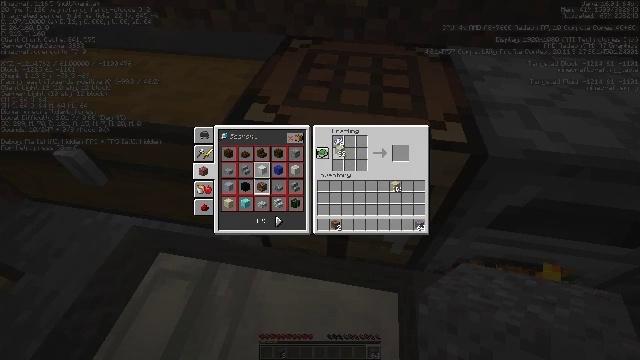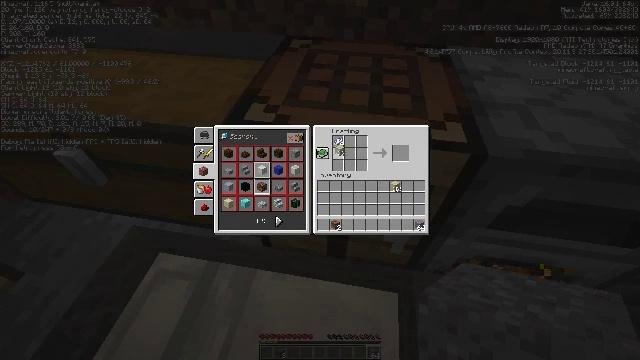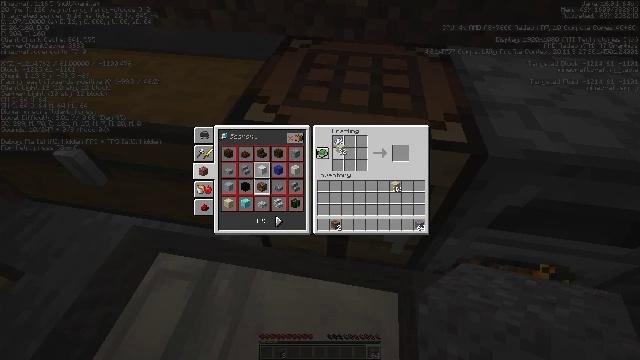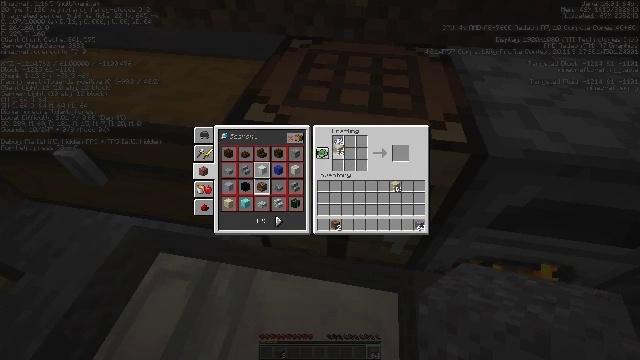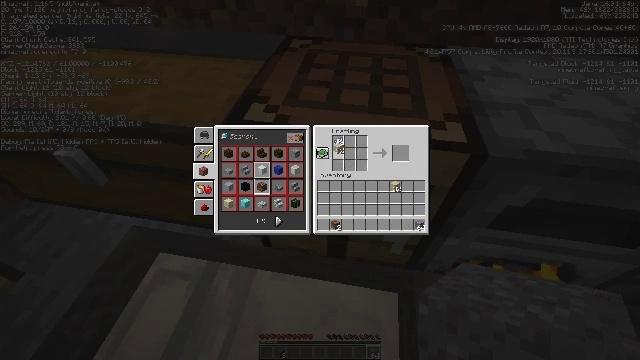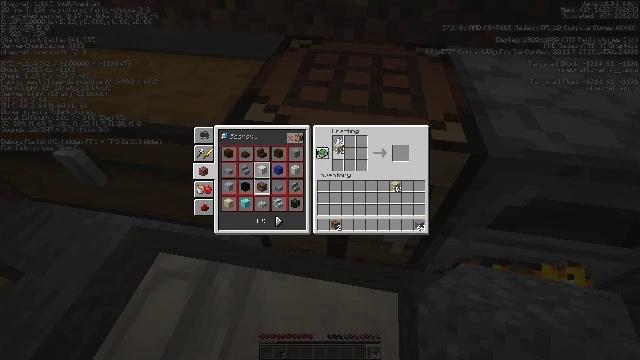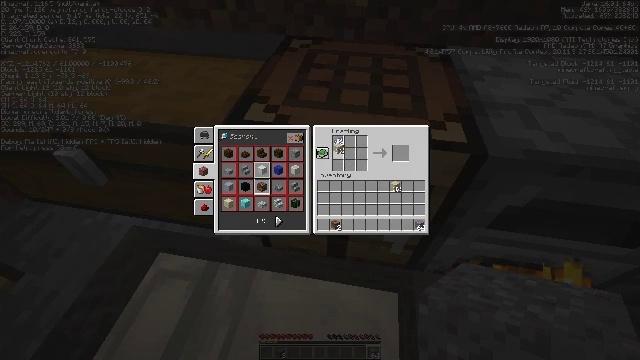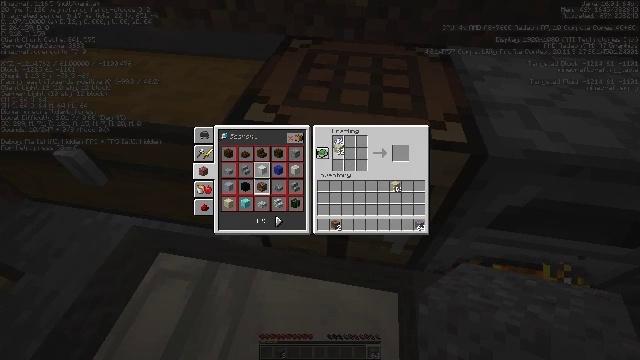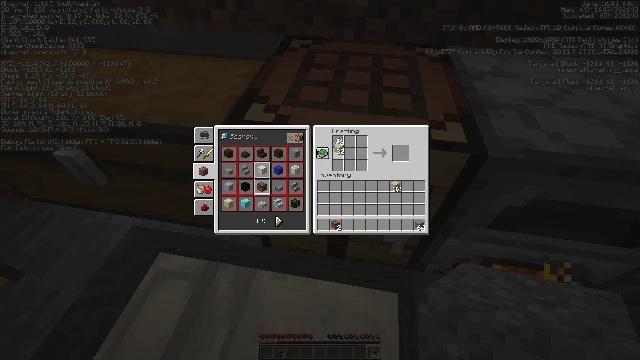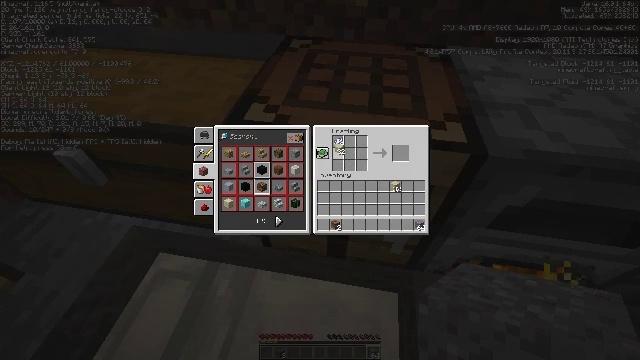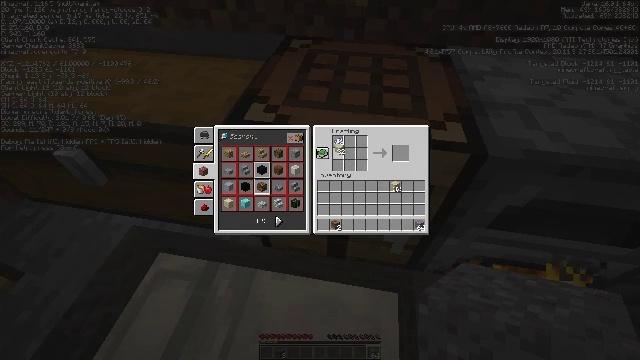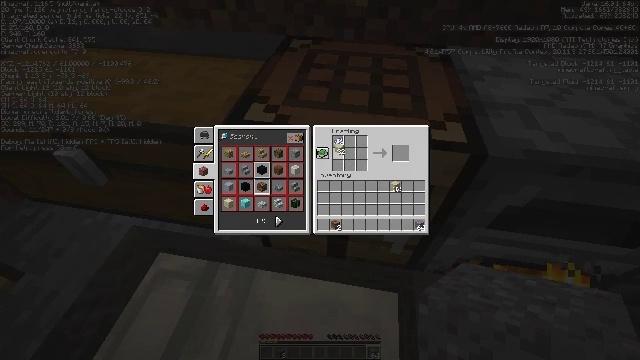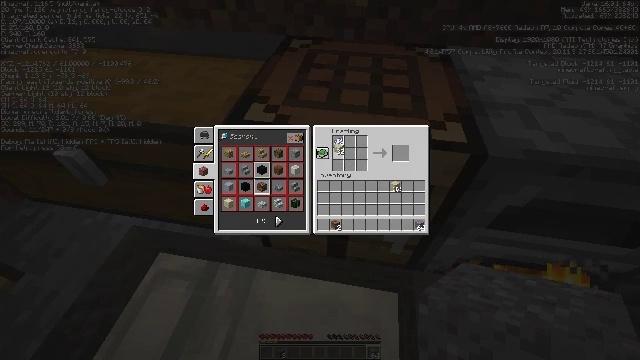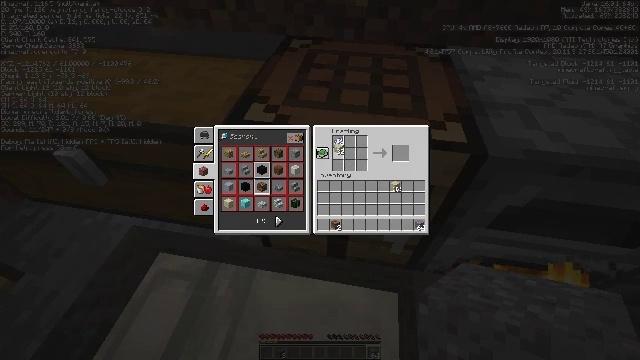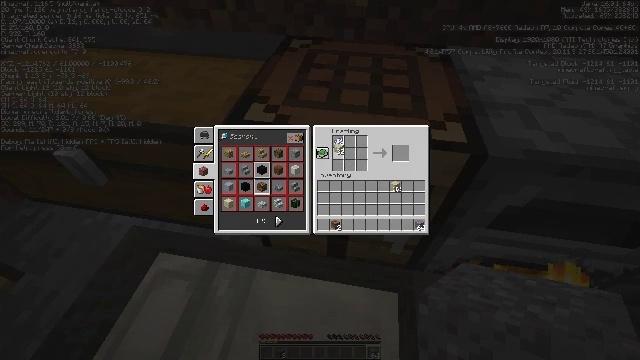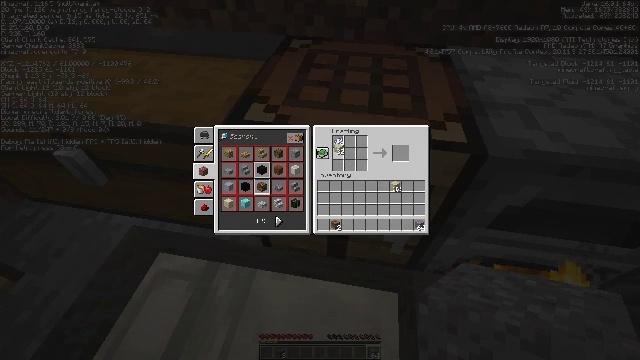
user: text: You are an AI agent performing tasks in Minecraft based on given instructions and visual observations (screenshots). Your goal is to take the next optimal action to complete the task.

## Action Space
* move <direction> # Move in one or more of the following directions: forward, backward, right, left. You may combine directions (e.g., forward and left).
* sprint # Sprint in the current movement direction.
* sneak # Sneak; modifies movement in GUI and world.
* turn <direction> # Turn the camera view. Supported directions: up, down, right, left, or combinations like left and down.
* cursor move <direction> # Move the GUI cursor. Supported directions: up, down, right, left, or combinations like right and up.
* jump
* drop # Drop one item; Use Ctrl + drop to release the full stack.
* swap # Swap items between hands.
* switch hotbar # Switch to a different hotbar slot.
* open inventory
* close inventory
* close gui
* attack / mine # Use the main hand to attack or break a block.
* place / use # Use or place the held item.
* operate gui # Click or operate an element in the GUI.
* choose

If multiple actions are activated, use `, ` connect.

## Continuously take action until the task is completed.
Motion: motion action
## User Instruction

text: Set up the crafting grid to craft white concrete powder.
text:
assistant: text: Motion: no_op
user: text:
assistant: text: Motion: no_op
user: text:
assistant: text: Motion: no_op
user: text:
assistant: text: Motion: no_op
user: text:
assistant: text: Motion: no_op
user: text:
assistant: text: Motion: no_op
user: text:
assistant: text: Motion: no_op
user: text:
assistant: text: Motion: no_op
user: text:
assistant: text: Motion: no_op
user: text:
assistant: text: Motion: no_op
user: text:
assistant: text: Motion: no_op
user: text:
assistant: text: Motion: no_op
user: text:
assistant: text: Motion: no_op
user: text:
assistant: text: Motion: no_op
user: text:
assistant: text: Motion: use / place
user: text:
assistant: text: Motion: use / place
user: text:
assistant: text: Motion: use / place
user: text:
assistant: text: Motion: use / place
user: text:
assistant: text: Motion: use / place
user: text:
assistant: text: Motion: use / place
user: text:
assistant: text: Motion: use / place
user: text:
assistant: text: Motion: use / place
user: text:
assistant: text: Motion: use / place
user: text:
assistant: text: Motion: use / place
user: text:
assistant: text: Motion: use / place
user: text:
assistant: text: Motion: use / place
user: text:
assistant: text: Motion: use / place
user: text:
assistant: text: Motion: use / place
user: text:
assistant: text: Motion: use / place
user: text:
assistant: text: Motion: use / place